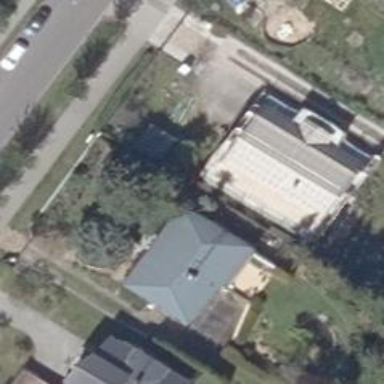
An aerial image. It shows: Detached building with gambrel roof design.